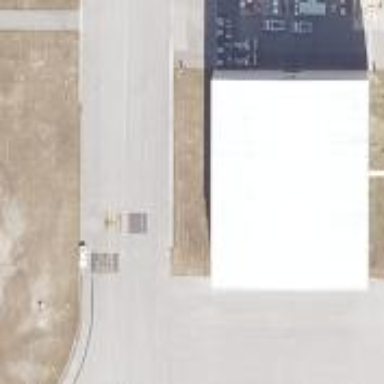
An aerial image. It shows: Hangar building at airport.